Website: bh-photo
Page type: payment
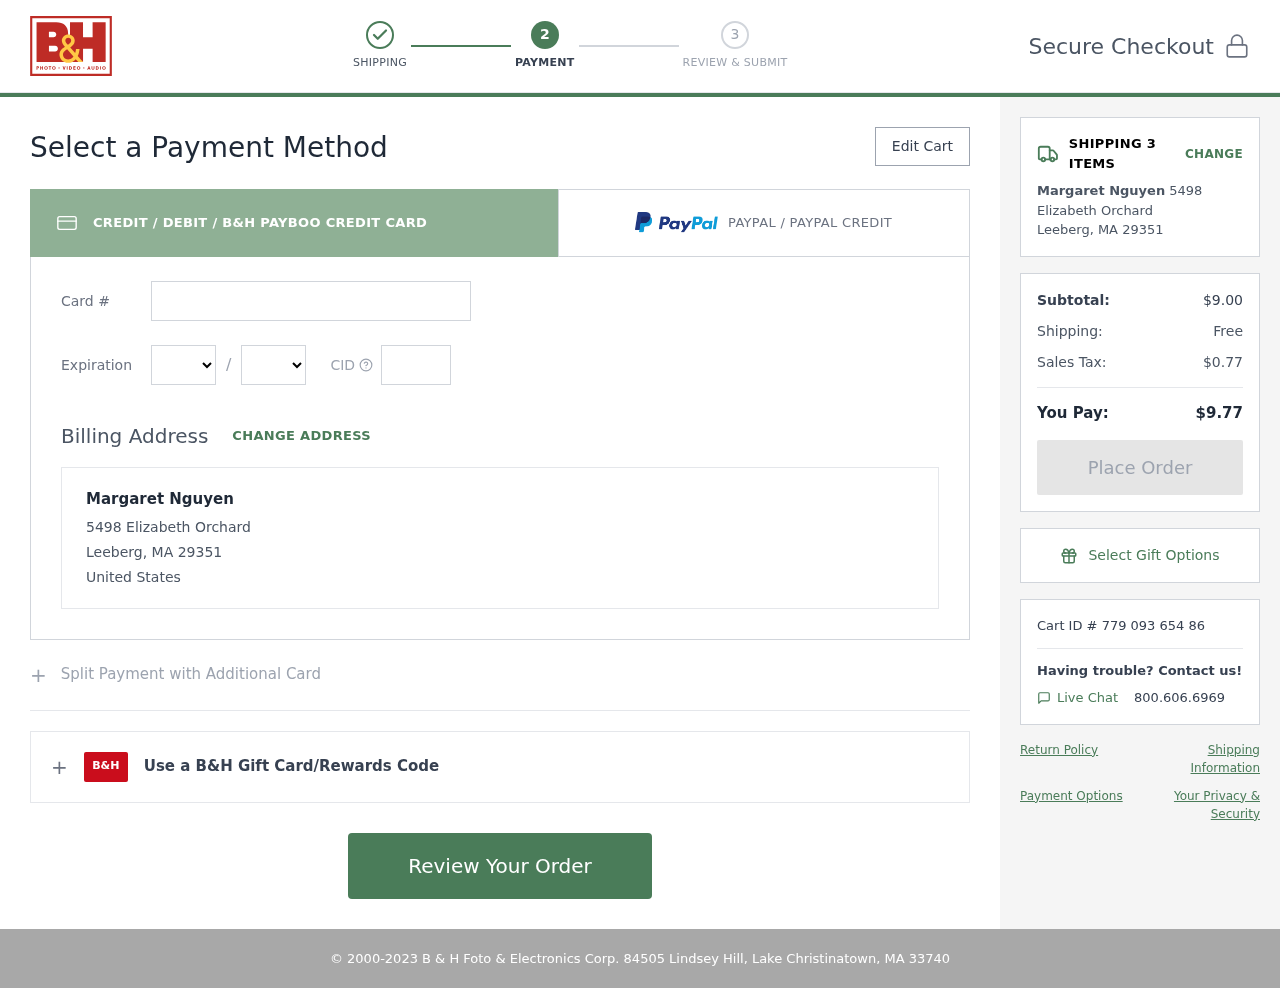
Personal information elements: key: PII_CARD_CVV
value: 4372
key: PII_CARD_EXPIRY_MONTH
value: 12
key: PII_CARD_EXPIRY_YEAR
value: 27
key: PII_CARD_NUMBER
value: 3781 2500 1308 542
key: PII_CITY_STATE_ZIP
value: Leeberg, MA 29351
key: PII_COUNTRY
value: United States
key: PII_FULLNAME
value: Margaret Nguyen
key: PII_STREET
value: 5498 Elizabeth Orchard
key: PII_FULLNAME2
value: Margaret Nguyen
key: PII_CITY
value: Leeberg
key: PII_STATE_ABBR
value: MA
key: PII_POSTCODE
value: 29351
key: PII_POSTCODE_FULL
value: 29351
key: PII_CITY_STATE
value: Leeberg, MA
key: PII_POSTCODE_NUMERIC
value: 29351
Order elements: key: ORDER_NUM_ITEMS
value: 3
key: ORDER_SUBTOTAL
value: $9.00
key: ORDER_SHIPPING_COST
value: Free
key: ORDER_TAX
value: $0.77
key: ORDER_TOTAL
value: $9.77
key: ORDER_ID
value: Cart ID # 779 093 654 86